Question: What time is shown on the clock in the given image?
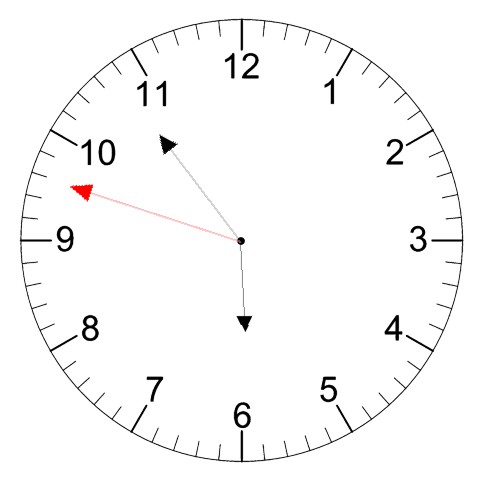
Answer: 05:53:48